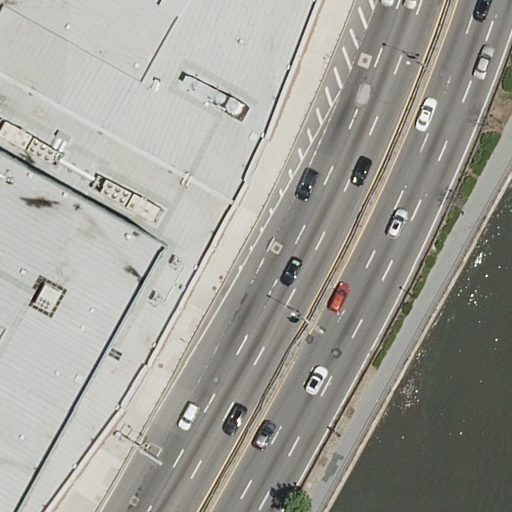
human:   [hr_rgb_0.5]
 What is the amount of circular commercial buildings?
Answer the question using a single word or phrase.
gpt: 0

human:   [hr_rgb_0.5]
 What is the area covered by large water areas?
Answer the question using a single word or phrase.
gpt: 1250m2

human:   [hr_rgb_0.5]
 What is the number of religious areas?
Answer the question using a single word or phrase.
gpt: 0

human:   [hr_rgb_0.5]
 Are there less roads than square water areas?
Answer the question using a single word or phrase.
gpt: no

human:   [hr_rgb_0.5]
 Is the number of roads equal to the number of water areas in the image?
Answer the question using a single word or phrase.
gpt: no

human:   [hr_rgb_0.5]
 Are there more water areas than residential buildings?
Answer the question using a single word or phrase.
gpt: yes

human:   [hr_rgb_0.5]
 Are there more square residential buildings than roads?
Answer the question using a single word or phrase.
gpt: no

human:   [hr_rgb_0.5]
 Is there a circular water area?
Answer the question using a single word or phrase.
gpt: no

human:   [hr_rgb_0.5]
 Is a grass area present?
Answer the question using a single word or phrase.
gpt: no

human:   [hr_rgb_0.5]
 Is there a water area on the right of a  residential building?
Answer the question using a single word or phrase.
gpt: no

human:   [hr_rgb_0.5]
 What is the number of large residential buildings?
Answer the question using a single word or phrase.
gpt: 0

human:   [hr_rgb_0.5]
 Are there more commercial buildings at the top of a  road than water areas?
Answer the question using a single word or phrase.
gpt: no

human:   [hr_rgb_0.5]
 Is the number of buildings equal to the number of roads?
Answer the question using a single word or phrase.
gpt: no

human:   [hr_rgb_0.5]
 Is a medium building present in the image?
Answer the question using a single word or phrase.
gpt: no

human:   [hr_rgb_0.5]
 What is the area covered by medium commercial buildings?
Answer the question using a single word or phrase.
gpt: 0m2

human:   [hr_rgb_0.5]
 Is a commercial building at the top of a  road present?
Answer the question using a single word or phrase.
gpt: yes

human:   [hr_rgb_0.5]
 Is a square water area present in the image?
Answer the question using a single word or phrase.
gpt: no

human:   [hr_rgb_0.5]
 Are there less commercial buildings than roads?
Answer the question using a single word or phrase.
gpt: yes

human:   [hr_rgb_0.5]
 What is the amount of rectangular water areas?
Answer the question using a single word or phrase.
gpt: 1

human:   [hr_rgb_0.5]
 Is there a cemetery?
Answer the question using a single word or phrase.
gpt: no

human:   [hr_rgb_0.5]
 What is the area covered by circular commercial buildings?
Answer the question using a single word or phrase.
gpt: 0m2

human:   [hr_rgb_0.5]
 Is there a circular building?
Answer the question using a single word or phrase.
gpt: no

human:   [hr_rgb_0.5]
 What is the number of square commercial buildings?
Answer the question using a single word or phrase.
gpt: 0

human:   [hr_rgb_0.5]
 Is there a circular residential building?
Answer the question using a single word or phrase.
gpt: no

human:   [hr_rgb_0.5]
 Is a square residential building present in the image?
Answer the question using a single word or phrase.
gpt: no

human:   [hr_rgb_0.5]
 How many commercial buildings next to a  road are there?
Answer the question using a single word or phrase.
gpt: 1

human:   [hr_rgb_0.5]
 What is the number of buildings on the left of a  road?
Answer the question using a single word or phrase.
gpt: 1

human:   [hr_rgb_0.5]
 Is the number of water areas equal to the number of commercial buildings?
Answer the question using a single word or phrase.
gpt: yes

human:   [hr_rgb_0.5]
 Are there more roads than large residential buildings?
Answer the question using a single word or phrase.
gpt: yes

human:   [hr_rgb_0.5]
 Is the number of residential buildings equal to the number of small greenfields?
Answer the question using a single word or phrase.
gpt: yes

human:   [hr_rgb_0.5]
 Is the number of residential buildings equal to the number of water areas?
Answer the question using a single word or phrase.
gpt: no

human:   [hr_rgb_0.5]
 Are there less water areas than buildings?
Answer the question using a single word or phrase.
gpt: no

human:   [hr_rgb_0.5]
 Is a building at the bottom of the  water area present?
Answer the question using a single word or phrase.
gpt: no

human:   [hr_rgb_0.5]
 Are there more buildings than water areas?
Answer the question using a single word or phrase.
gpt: no

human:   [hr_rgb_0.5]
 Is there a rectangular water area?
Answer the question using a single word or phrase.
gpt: yes

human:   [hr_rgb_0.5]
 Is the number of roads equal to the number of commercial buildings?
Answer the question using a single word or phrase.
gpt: no